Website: macys
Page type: review-order
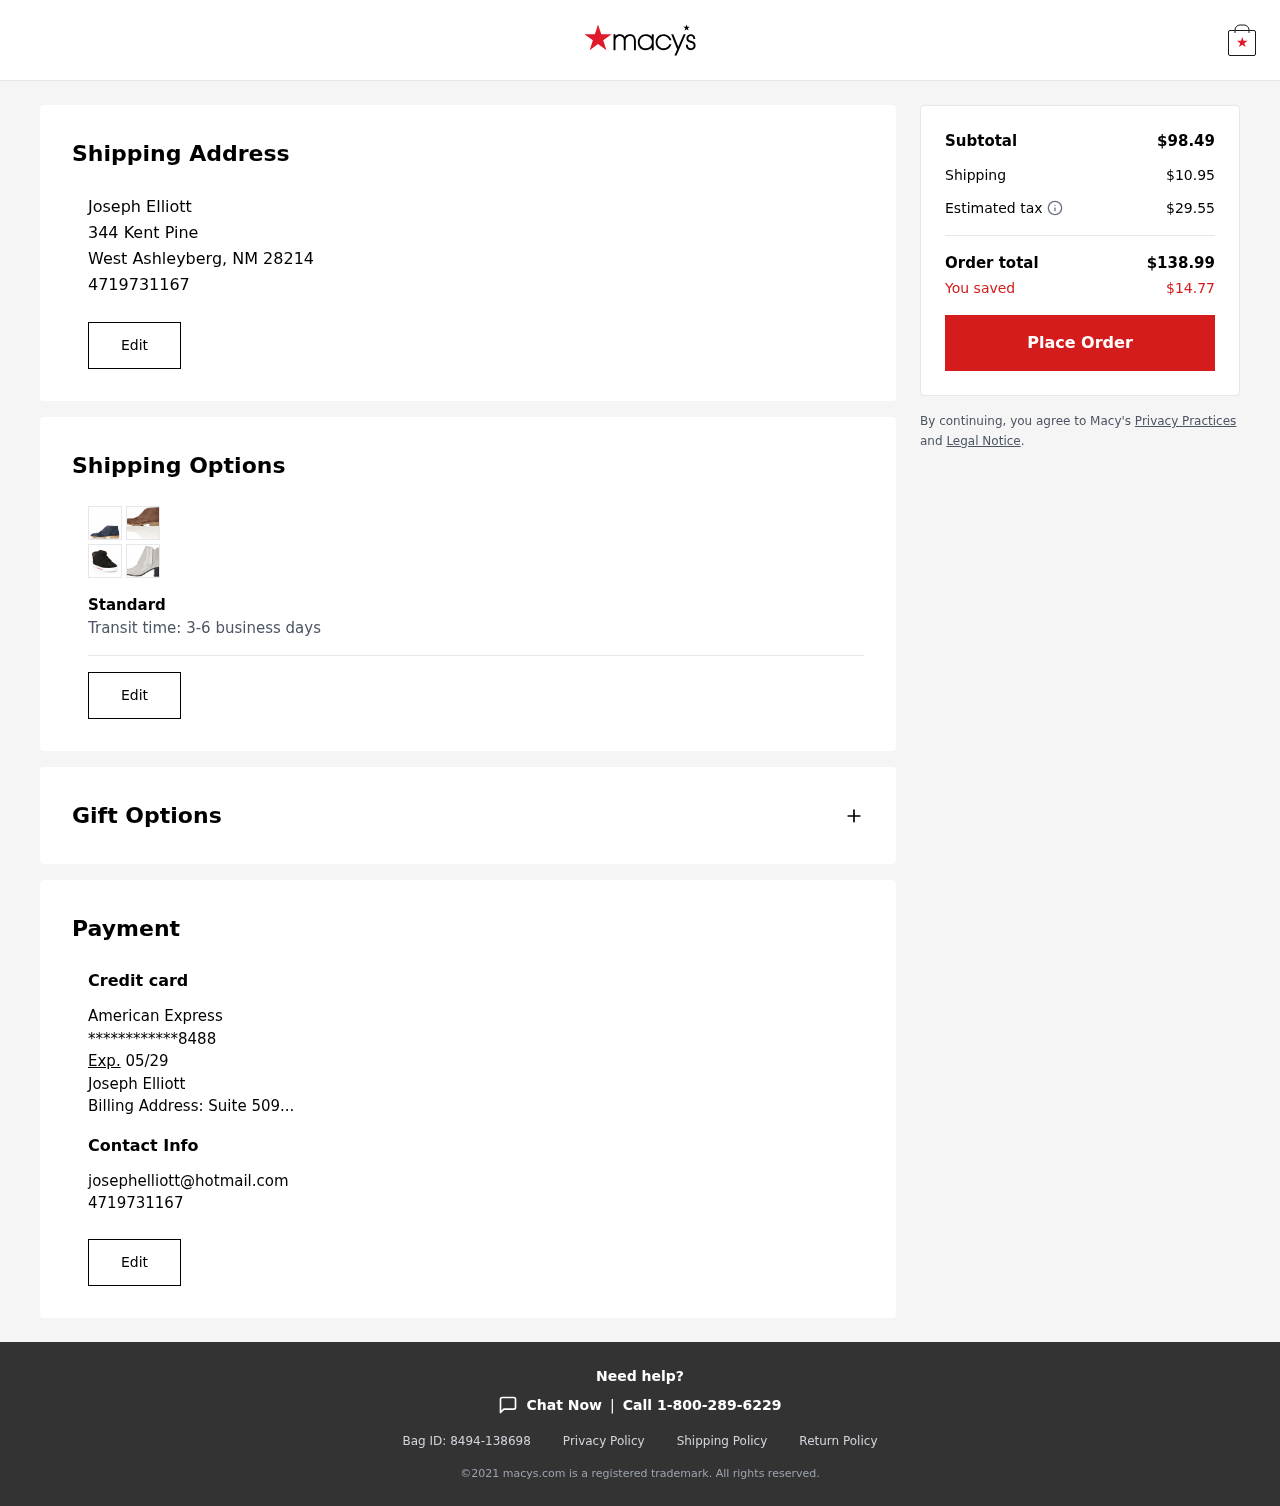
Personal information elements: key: PII_CARD_EXPIRY
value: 05/29
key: PII_CARD_LAST4
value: ************8488
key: PII_CARD_TYPE
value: American Express
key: PII_EMAIL2
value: josephelliott@hotmail.com
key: PII_FULLNAME
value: Joseph Elliott
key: PII_FULLNAME2
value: Joseph Elliott
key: PII_PHONE
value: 4719731167
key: PII_PHONE2
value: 4719731167
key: PII_STREET
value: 344 Kent Pine
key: PII_STREET2
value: Suite 509...
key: PII_CITY_STATE_ZIP
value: West Ashleyberg, NM 28214
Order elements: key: ORDER_SUBTOTAL
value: $98.49
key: ORDER_SHIPPING_COST
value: $10.95
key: ORDER_TAX
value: $29.55
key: ORDER_TOTAL
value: $138.99
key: ORDER_SAVINGS
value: $14.77